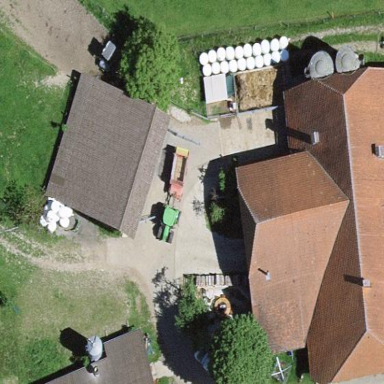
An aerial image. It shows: Farm building.